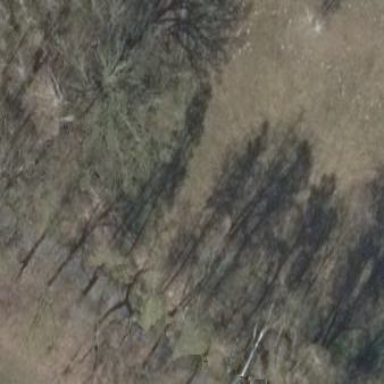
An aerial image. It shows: Deciduous broadleaved woodland.